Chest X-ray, AP view. Patient: 57 years old, sex F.
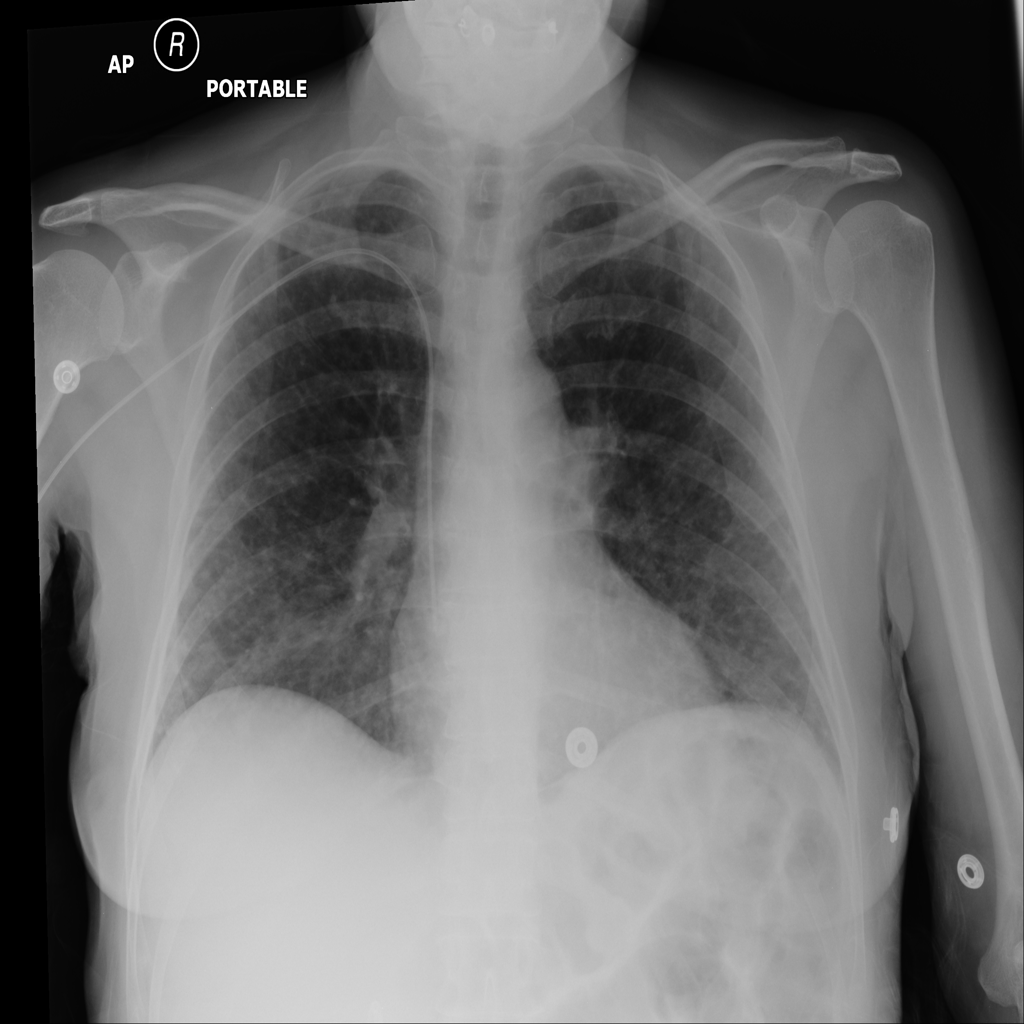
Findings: Nodule